Question: For e.g. I want to show tags to some article (just like we have tags attached with each question on StackOverflow), I would like to show them like this:

Where the tags can be of variable length and they should span across multiple lines if they can't fit in the given width. I tried out LinearLayout and RelativeLayout but they don't seem to be able handle such 'auto' arrangement scenario. What layout or methodology should I use to achieve this effect?
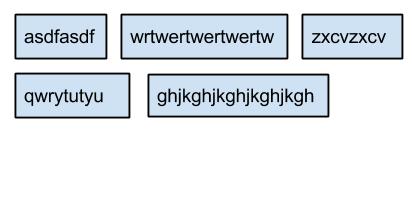
Answer: This requirement is known as FlowLayout and I found couple of solutions as open source libraries to achieve this effect:
<URL>
<URL>